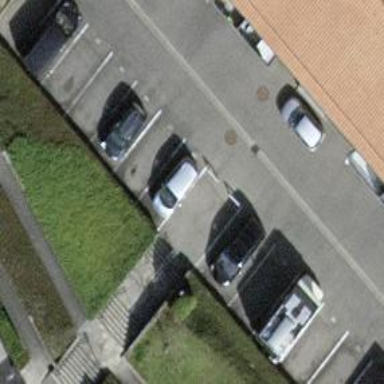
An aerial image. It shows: Asphalt steps along the road.